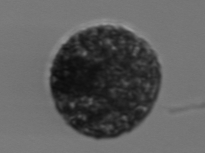
Label: Vicicitus_globosus